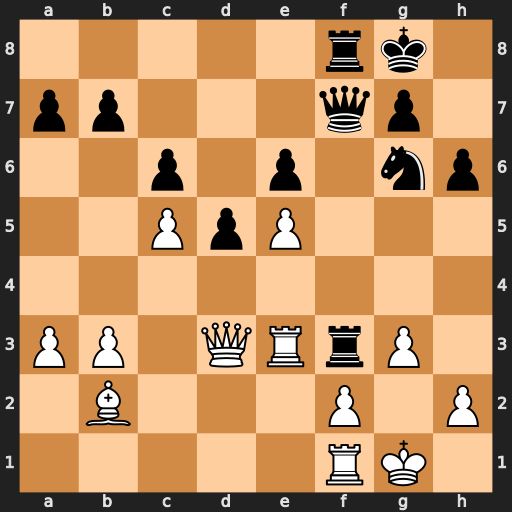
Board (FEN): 5rk1/pp3qp1/2p1p1np/2PpP3/8/PP1QRrP1/1B3P1P/5RK1
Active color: w
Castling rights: -
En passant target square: -
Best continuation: Rxf3 Qxf3 Qxg6